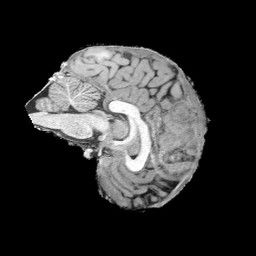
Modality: UNIT1
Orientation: sagittal